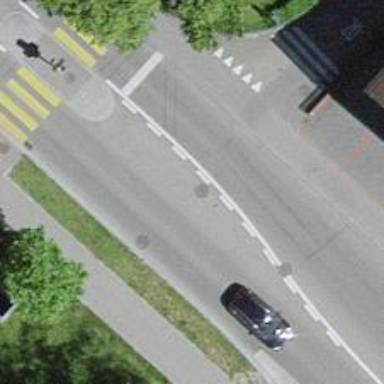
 and both the road and sidewalk have asphalt surfaces."